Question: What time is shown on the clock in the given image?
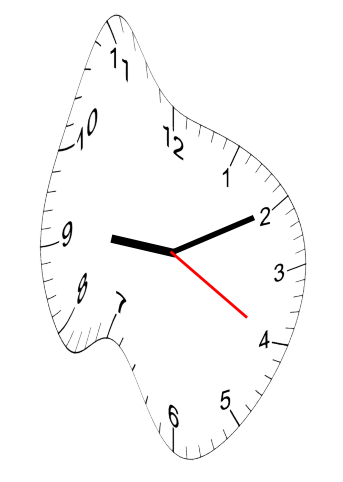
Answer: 09:10:20